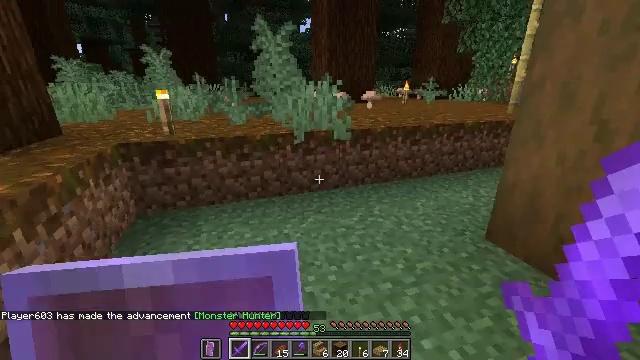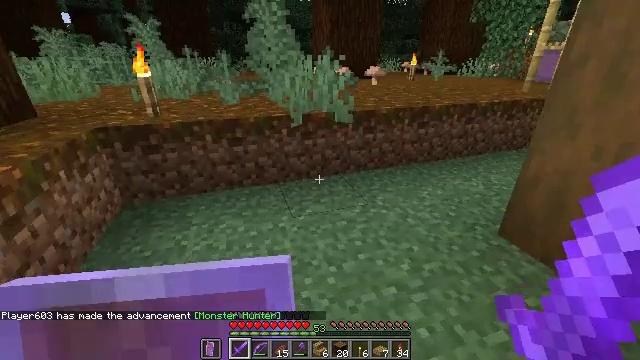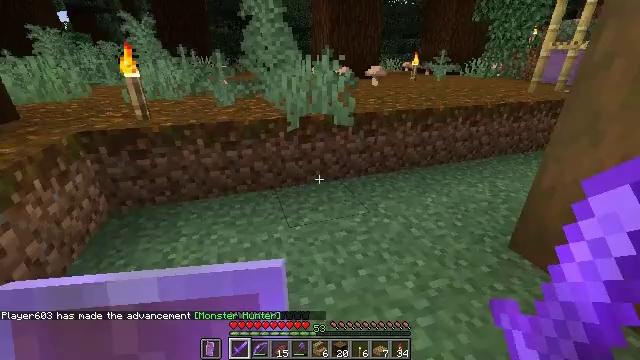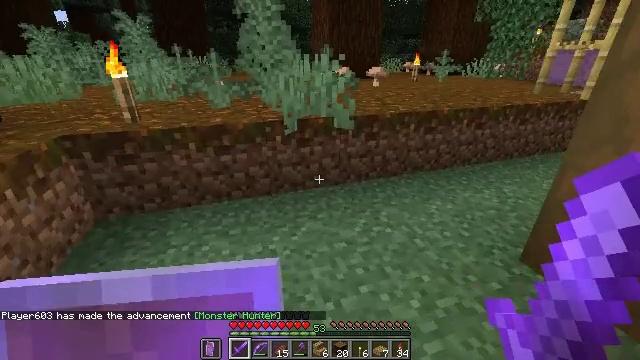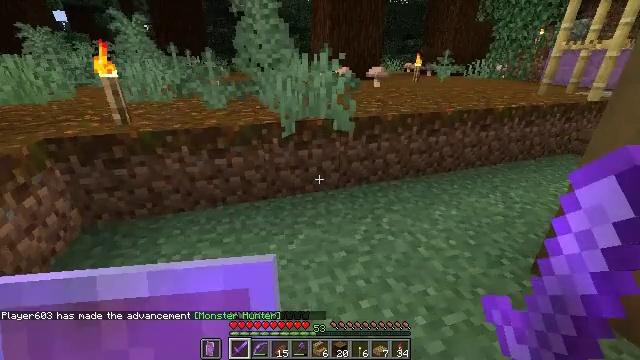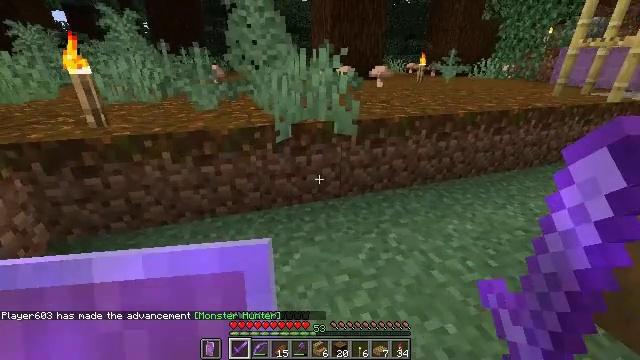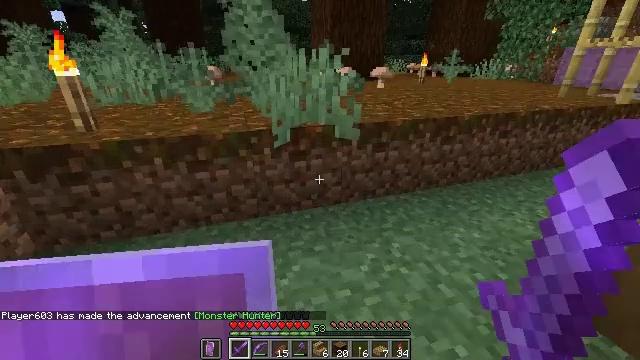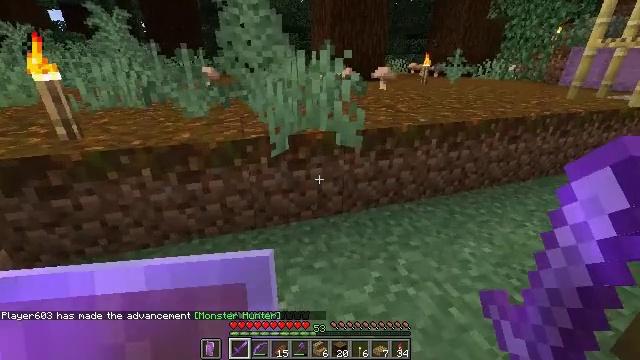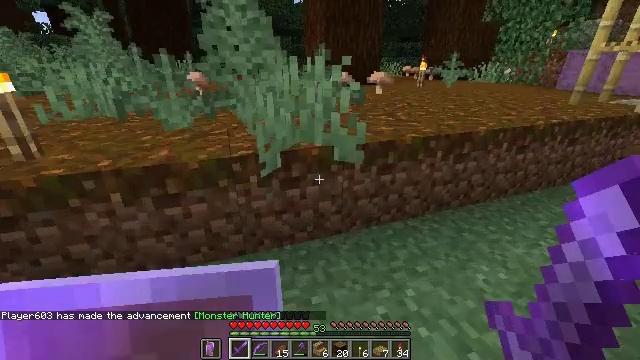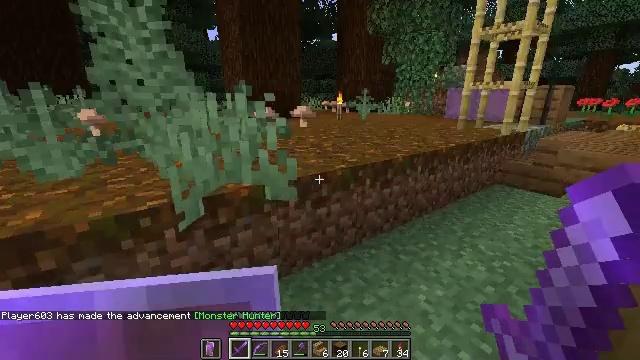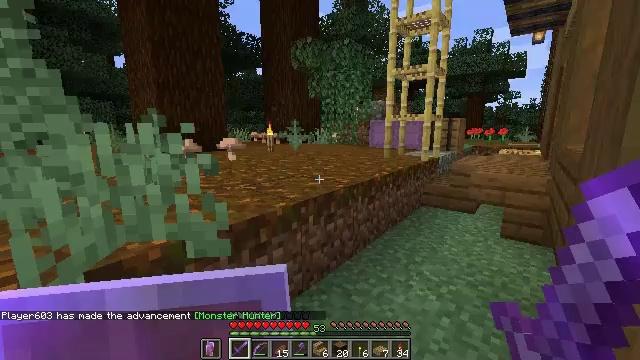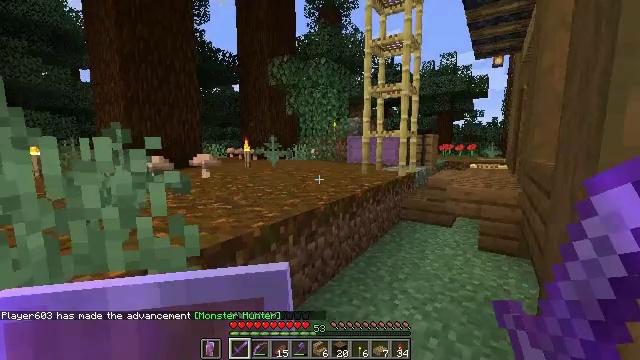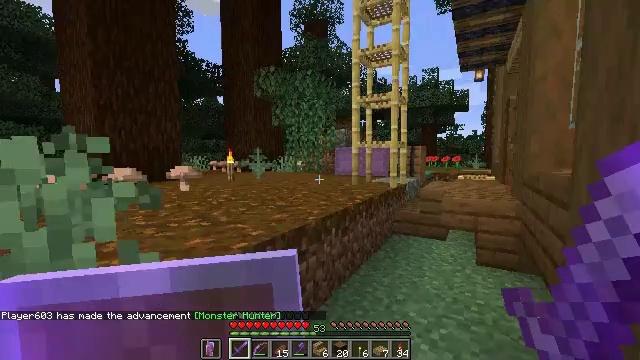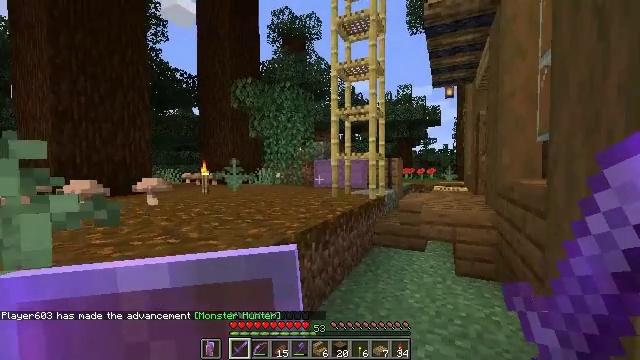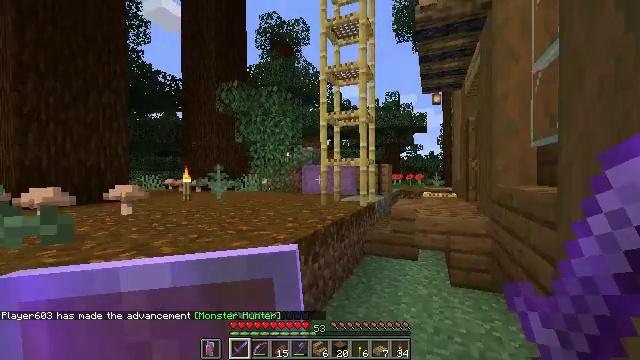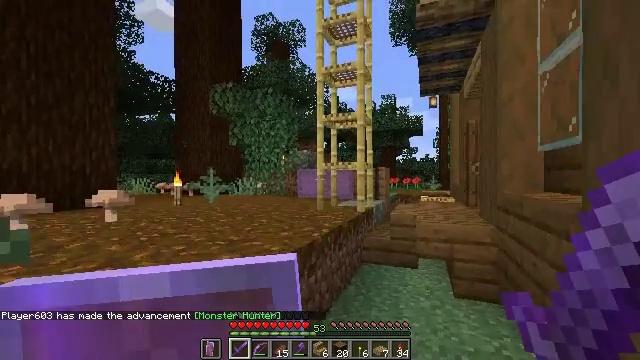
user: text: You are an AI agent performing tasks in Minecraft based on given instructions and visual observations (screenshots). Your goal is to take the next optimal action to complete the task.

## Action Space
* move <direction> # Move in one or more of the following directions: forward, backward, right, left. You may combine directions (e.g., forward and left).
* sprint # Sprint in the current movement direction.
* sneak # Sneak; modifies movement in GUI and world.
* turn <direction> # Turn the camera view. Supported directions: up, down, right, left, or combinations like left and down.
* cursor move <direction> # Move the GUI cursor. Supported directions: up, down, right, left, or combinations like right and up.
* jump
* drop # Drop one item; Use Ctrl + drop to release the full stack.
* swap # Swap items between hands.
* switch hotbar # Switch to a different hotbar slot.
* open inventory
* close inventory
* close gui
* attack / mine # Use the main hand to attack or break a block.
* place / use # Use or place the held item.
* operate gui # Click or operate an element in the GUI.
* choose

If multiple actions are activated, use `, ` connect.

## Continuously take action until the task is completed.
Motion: motion action
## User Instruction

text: Remove the scaffolding structure.
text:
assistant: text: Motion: move forward, turn down
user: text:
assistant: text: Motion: move forward
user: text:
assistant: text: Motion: move forward
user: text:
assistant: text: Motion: move forward
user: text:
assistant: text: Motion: move forward
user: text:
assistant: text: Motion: move forward
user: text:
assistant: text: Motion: move forward
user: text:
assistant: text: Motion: move forward, turn right
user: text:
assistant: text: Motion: move forward, turn right and up
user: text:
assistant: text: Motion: move forward, turn right and up
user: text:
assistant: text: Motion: move forward, turn right and up
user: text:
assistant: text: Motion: move forward, turn right and up
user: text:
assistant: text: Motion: move forward, turn right and up
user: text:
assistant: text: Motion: move forward, turn right and up
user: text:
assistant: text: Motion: move forward
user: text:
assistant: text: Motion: move forward
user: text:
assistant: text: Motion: move forward
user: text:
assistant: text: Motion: move forward
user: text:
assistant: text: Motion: move forward
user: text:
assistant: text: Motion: move forward
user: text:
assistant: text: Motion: move forward
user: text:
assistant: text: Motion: move forward
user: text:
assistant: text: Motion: move forward, turn up
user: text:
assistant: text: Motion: move forward, turn up
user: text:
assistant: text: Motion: move forward
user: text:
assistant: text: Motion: move forward
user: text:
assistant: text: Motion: move forward, jump
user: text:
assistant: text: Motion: move forward and move left, turn up, jump
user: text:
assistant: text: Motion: move forward and move left, turn right and up, jump
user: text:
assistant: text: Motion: move forward and move left, turn right and up